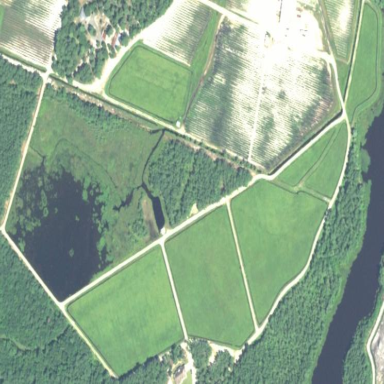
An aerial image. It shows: Cranberry crop growing in farmland that is part of wetland bog.